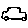
Label: car